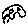
Label: car